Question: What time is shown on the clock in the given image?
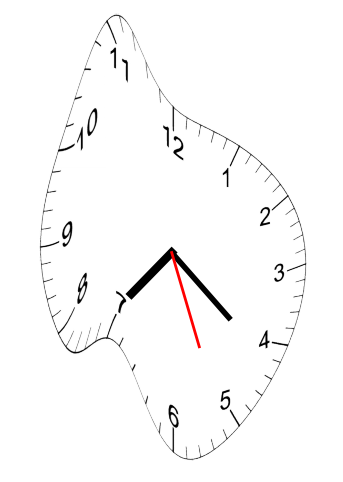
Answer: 07:21:26